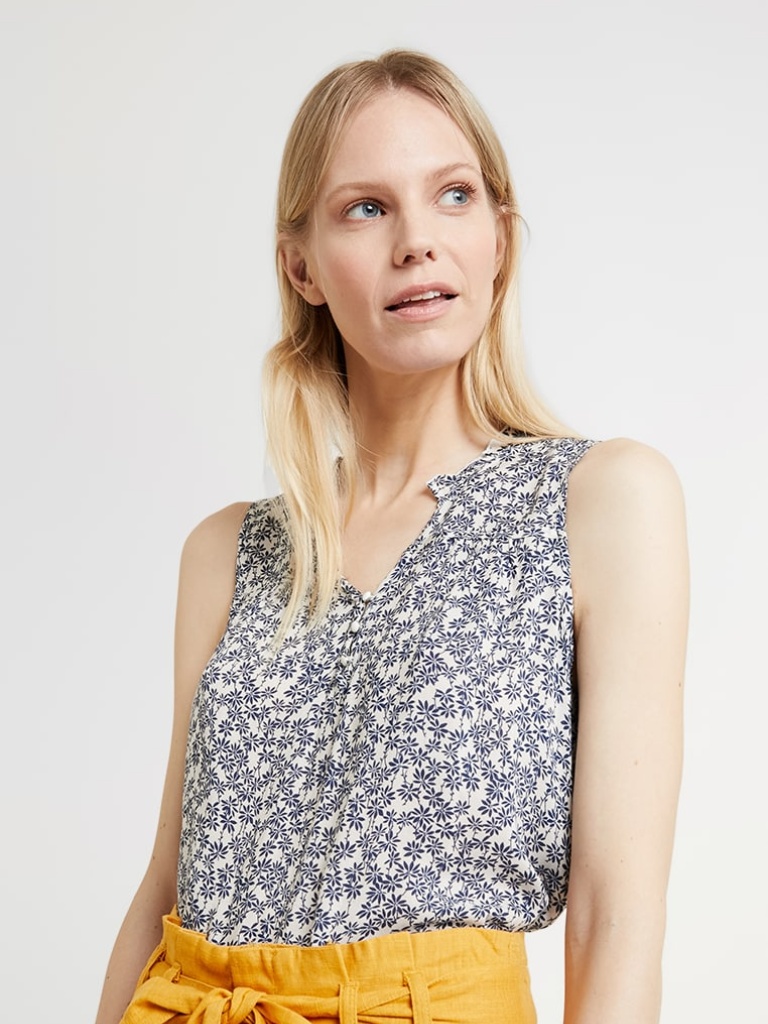
lace relaxed sleeveless hip length Fully Tucked in collared blouse